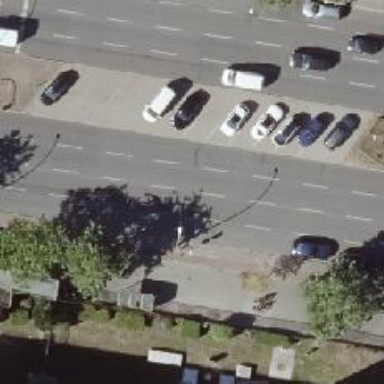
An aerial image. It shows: Public transport stop position.